Field crop: tomato
Growth stage: 1
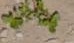
Species: portulaca